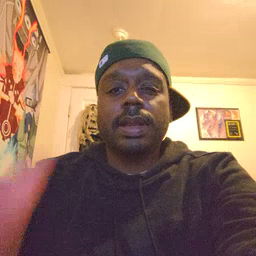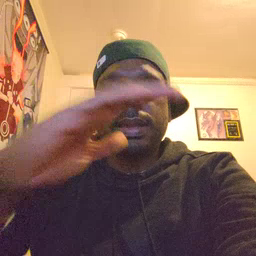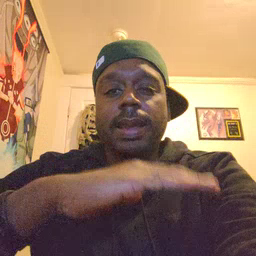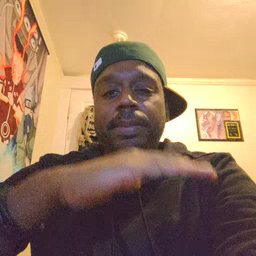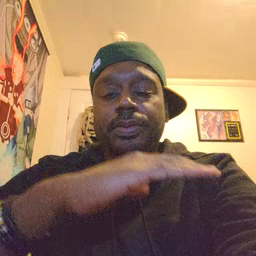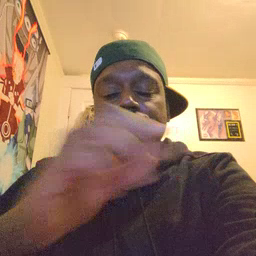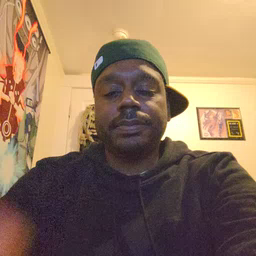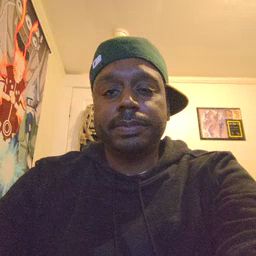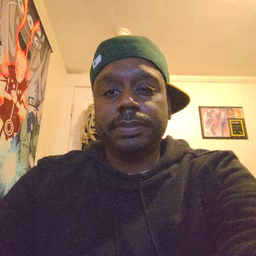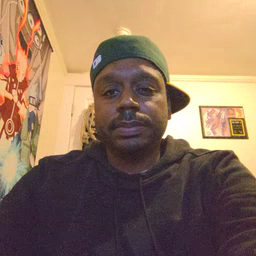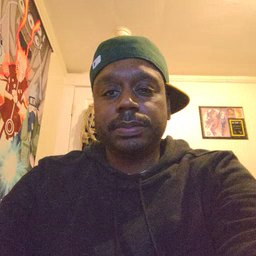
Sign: table